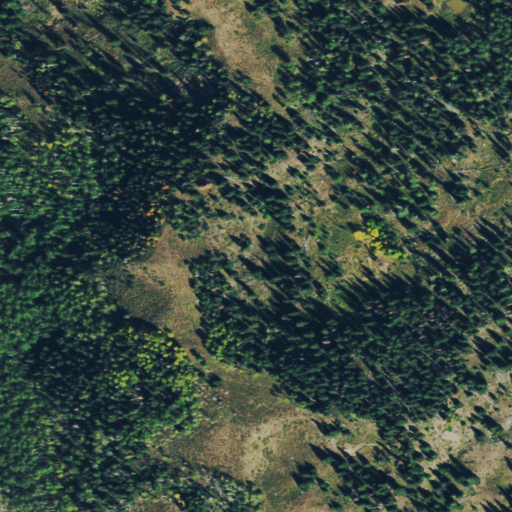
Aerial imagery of mountain in Colorado named Baldy Peak containing deciduous forest, evergreen forest, mixed forest, grassland, and shrub